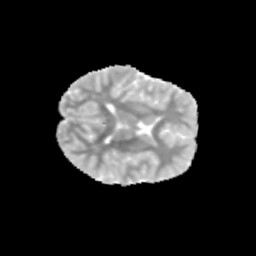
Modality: MD
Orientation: axial
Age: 11
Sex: female
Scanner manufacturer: siemens
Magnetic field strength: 3 T
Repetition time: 3.8 s
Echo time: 0.07 s